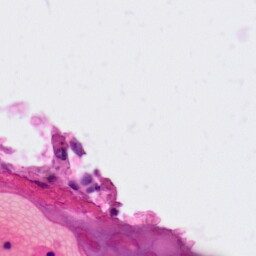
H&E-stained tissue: Colon